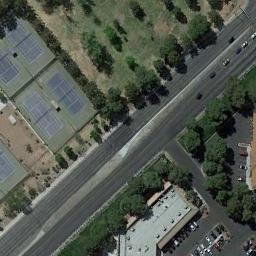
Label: tennis_court